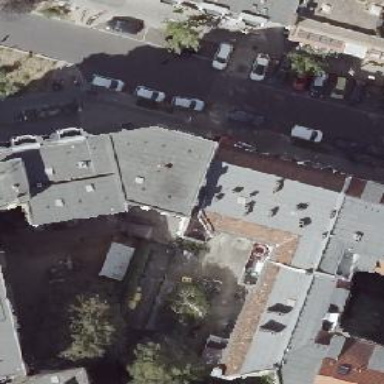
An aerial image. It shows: Building consisting of apartments with double saltbox roof shape.